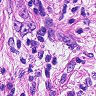
Metastatic tissue present: yes